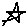
Label: star